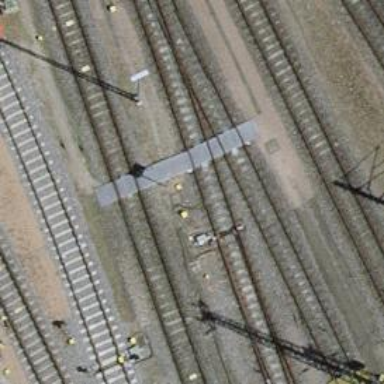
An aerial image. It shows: Railway crossing.